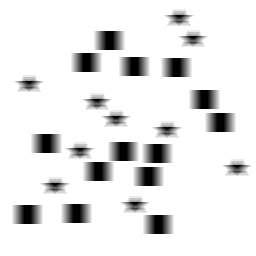
Squares: 14
Triangles: 0
Stars: 10
Total shapes: 24